【题型】填空题　【知识点】平面几何　【难度】medium
如图，点$A$在第一象限上运动，始终保持$\angle AOB=90^\circ$，点$B(2m,0)$在$x$轴正半轴上，点$C(0,-m)$在$y$轴的负半轴上，则$CA$的最大值为\underline{\qquad}（用含$m$的式子表示）．

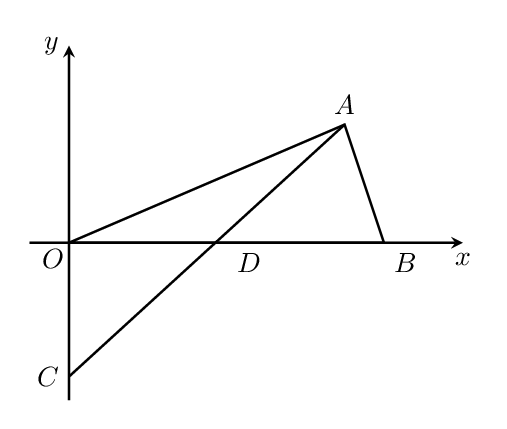
【解答】
\noindent \textbf{【答案】$(\sqrt{2}+1)m$也可以写作$\sqrt{2}m+m$}
\vspace{0.5em}
\noindent \textbf{【分析】}本题考查了坐标系中的动点问题（不含函数），用勾股定理解三角形，点与圆上一点的最值问题，解题关键是掌握上述知识点并能运用求解。
先得出点$A$在以$OB$为直径的圆上运动，且点$A$在第一象限，$OB=2m$，从而可得当$D$为$OB$的中点时，$CA$最大，再求得此时$CD=\sqrt{2}m$，从而可求得$CA$的最大值。
\vspace{0.5em}
\noindent \textbf{【详解】}解：$AC$交$x$轴于点$D$，

\vspace{0.5em}
\[
\begin{aligned}
&\because \text{点}A\text{在第一象限，始终保持}\angle AOB=90^\circ,\ \text{点}B(2m,0)\text{在}x\text{轴正半轴上}, \\
&\therefore \text{点}A\text{在以}OB\text{为直径的圆上运动，且点}A\text{在第一象限，}OB=2m, \\
&\therefore \text{当}D\text{为}OB\text{的中点时，}CA\text{最大}, \\
&\because \text{点}B(2m,0), \\
&\therefore D(m,0), \\
&\because \text{点}C(0,-m), \\
&\therefore \text{此时}CD = \sqrt{m^2 + m^2} = \sqrt{2}m, \\
&\therefore CA = CD + AD = \sqrt{2}m + m = (\sqrt{2}+1)m
\end{aligned}
\]
\noindent 故答案为：$\boldsymbol{(\sqrt{2}+1)m}$。
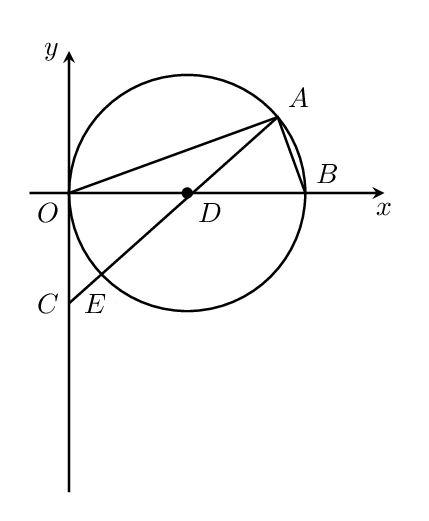